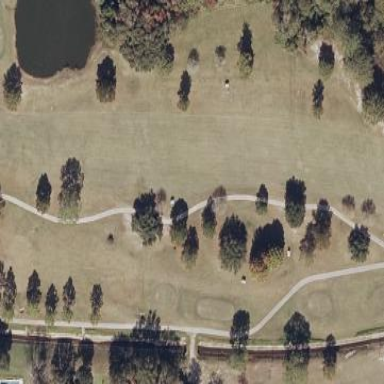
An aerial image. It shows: Grassy area designated as golf fairway.